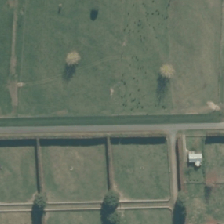
Land cover: urban_parkland